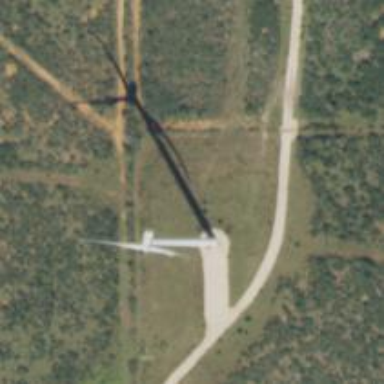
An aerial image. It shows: Wind generator using horizontal axis wind turbines.